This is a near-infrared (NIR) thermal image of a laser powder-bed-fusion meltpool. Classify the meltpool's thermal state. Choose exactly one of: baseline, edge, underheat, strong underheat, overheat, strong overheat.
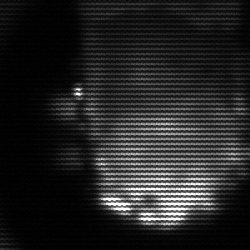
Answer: baseline